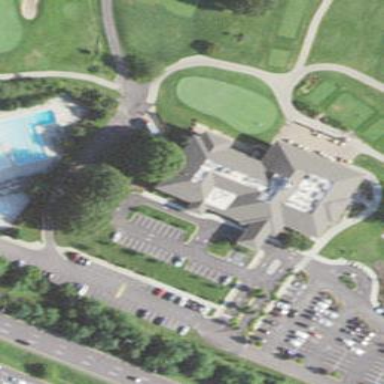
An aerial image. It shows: Clubhouse building for golf.